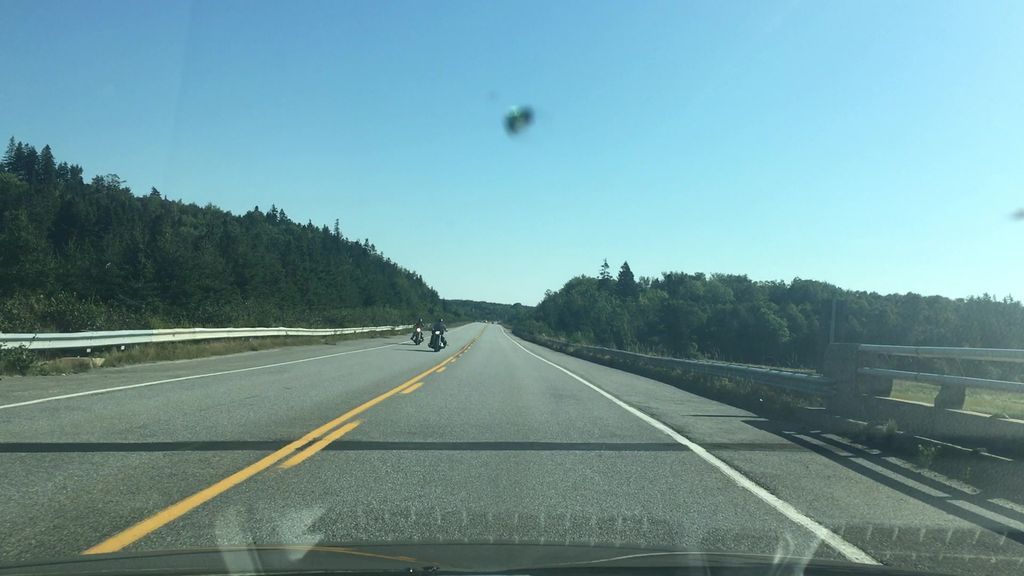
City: halifax